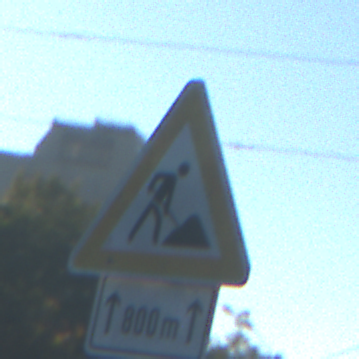
Verkehrszeichen: Arbeitsstelle
Zusatzzeichen unten: LaengeEinerStrecke1
Umgebung: Outdoor, Urban
Tageszeit: MorningAfternoon
Wetter: Clear
Licht: Natural
Jahreszeit: NotSpecified
Kontrast: HighContrast